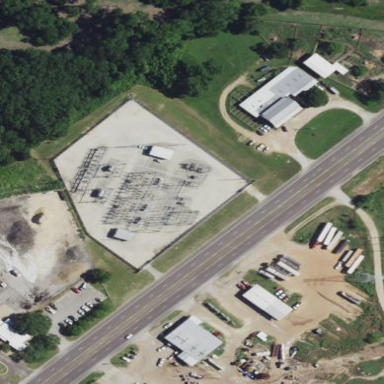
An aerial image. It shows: Distribution substation surrounded by fence.